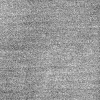
Atmospheric dust classification: dusty